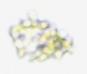
Label: Detritus